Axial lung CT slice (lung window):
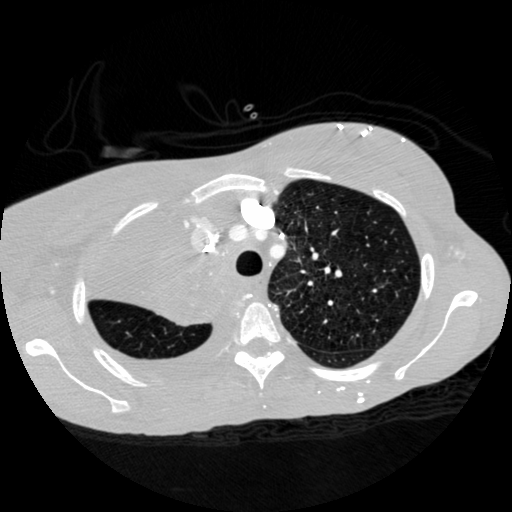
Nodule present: no